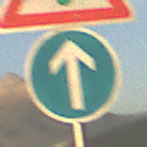
Verkehrszeichen: VorgeschriebeneFahrtrichtungGeradeaus
Zusatzzeichen oben: Lichtzeichenanlage
Umgebung: Outdoor, Nature
Tageszeit: SunriseSunset
Wetter: PartlyCloudy
Licht: Natural
Jahreszeit: NotSpecified
Kontrast: MediumContrast